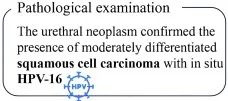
The timeline showcases relevant data from the whole care.
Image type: chart (chart)